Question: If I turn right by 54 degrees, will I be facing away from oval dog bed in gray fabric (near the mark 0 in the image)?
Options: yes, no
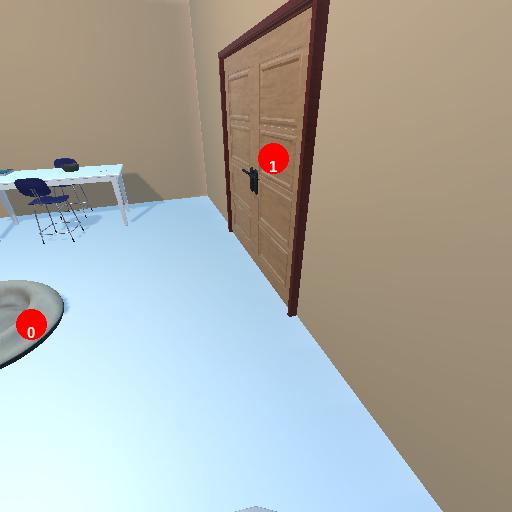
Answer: yes